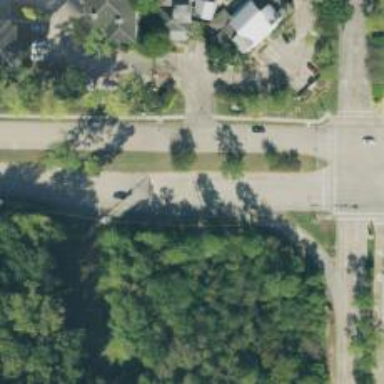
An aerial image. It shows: Secondary road.